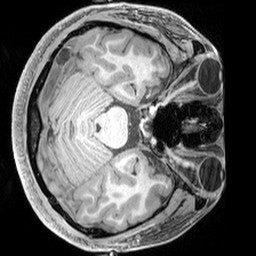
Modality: T1w
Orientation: axial
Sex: male
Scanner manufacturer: siemens
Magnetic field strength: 3 T
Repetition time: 2.3 s
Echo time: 0.00226 s